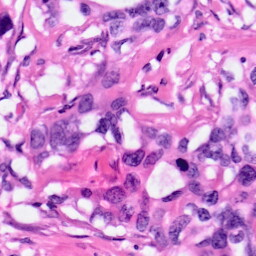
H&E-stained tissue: Pancreatic